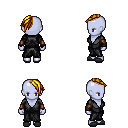
a pixel art fantasy rpg character, female body template, dark elf, purple skin, gray robe, gold greaves, blonde long mohawk hairstyle, cloth bracers, gray slippers, four views (front, back, left, right), 2x2 character sprite sheet, small pixel art, hard edges, no anti-aliasing